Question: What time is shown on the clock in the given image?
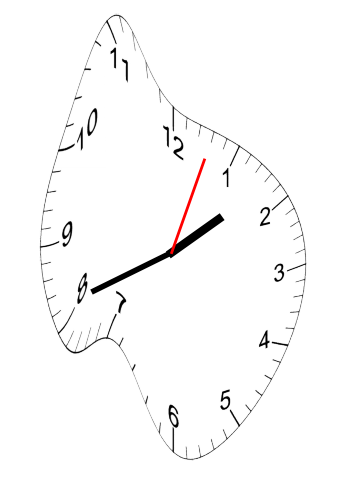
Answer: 01:41:03